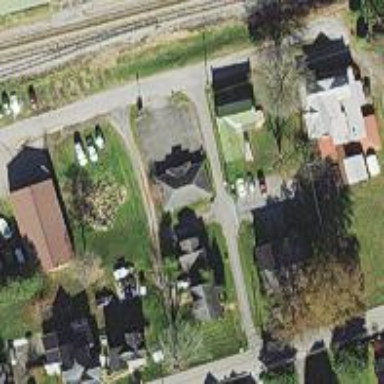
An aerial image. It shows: Alley classified as service road.